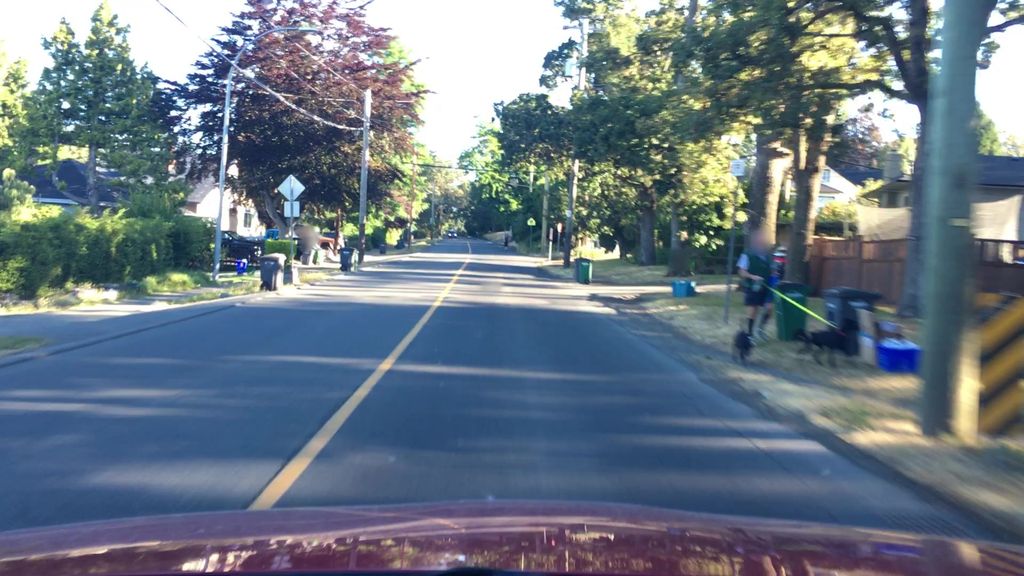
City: victoria